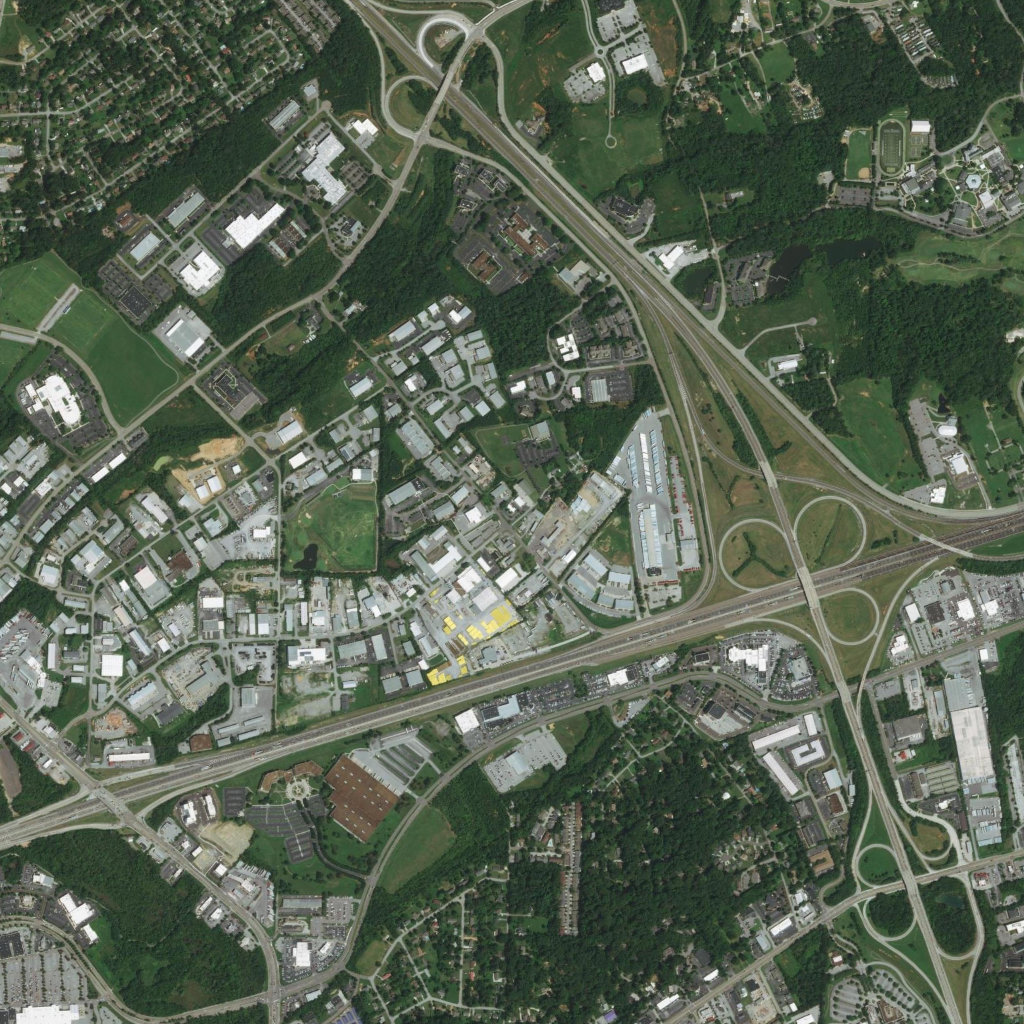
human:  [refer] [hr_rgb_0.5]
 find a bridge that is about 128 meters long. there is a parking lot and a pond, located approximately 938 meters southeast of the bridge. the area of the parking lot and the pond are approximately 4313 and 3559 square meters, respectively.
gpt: <box>[[77, 55, 80, 59, 0]]</box>

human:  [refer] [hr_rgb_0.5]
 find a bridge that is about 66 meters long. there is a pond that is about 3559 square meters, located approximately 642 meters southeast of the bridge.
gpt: <box>[[81, 66, 83, 68, 0]]</box>